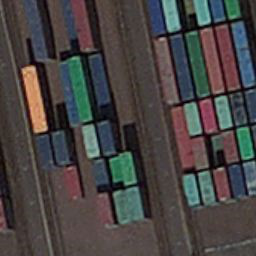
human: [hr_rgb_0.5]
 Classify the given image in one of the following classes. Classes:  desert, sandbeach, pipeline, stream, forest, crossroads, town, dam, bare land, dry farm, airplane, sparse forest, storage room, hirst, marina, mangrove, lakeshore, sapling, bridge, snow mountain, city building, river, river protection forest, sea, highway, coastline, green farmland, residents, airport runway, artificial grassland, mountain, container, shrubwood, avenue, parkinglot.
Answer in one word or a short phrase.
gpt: container